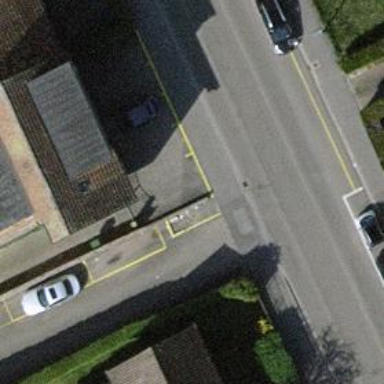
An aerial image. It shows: Paved parking aisle road with sidewalk.